Question: I have a problem with Extjs grid component. If you look at the attached screen shot, you will see two lines JSON data which is right.
But, as you can see the attached screen shot, ExtJS grid component shows only one line which is weird problem. I tried everything no success :(

Here is the ExtJS code :
'''
var customersStore = new Ext.data.JsonStore({
root: 'customers',
baseParams: { action: 'customers'},
proxy: new Ext.data.HttpProxy({
url: '../invoice/grid-master-details.php',
method: 'POST'
}),
fields: ['MetroNo', 'SpecVatNo', 'HomeStoreNo', 'CustShortName', 'StoreName', 'months',
{ name: 'invtotal', type: 'float' },
{ name: 'invcount', type: 'int' }],
idProperty: 'MetroNo'
});
'''
'''
Ext.onReady(function() {
Ext.state.Manager.setProvider(new Ext.state.CookieProvider());
function change(val) {
if (val > 0) {
return '<span style="color:green;">' + val + '</span>';
} else if (val < 0) {
return '<span style="color:red;">' + val + '</span>';
}
return val;
}
var customersGrid = new Ext.grid.GridPanel({
title: 'Customer Informations',
plugins: new Ext.ux.GridTotals(),
renderTo: 'customers-div',
store: customersStore,
sm: new Ext.grid.RowSelectionModel({ singleSelect: true }),
columns: [
{ id: 'vat-no',
header: "Tax Number",
width: 50,
dataIndex: 'SpecVatNo',
sortable: false,
hidden: true
},
{ id: 'store-name',
header: 'Store Name',
width: 70,
dataIndex: 'StoreName',
sortable: true
},
{ id: 'cust-name',
header: 'Customer Title',
width: 130,
dataIndex: 'CustShortName',
sortable: true,
totalsText: 'TOTAL'
},
{ id: 'invoice-count',
header: "Invoice Address",
width: 40,
dataIndex: 'invcount',
align: 'right',
sortable: false,
summaryType: 'sum'
},
{ id: 'invoice-total',
header: "Invoice Total",
width: 60,
dataIndex: 'invtotal',
align: 'right',
sortable: false,
renderer: Ext.util.Format.CurrencyFactory(true, 2, ",", ".", "TL", true),
summaryType : 'sum',
roundToPlaces: 3
},
{
id: 'selected-date',
header: "Period",
width: 20,
dataIndex: 'months',
sortable: false,
hidden: true
}
],
autoExpandColumn: 'cust-name',
width: 700,
height: 240,
loadMask: {msg:'Loading customer infos ...'},
stripeRows: true,
columnLines:true,
stateful: true,
stateId: 'customerGrid',
viewConfig: {
forceFit: true
},
tbar: new Ext.Toolbar({
items: [{ xtype: 'tbtext', text: 'Period' },
{ xtype: 'tbspacer', width: 10},
{ xtype: 'combo',
store: datesStore,
id: 'monthid',
displayField: 'months',
valueField: 'dateid',
editable: false,
mode: 'remote',
forceSelection: true,
triggerAction: 'all',
emptyText: 'Select Period...',
selectOnFocus: true
},
{ xtype: 'tbspacer', width: 15},
{ xtype: 'tbseparator'},
{ xtype: 'tbspacer', width: 10},
{ xtype: 'tbtext', text: 'Tax Number'},
{ xtype: 'tbspacer', width: 10},
{ xtype: 'textfield', id: 'vatnoid'},
{ xtype: 'tbspacer', width: 10},
{ xtype: 'button',
text: ' Show ',
iconCls: 'quicksearch',
handler: function() {
var mid = Ext.getCmp('monthid').getValue();
var vid = Ext.getCmp('vatnoid').getValue();
customersStore.load({
params: {'months': mid, 'vatno': vid}
});
}
}
]
})
});
'''
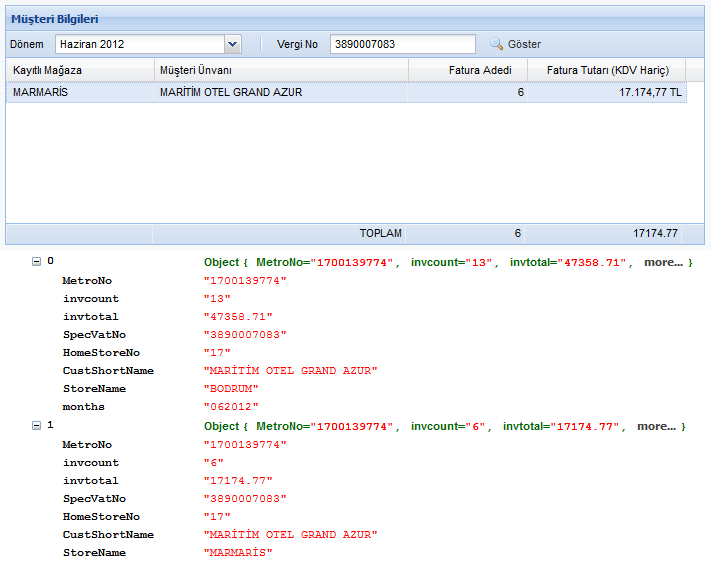
Answer: The 'idProperty' on underlying 'Model' class is specified as 'MetroNo', which is not unique for each record returned in the JSON response.
Change 'idProperty' to a field that is unique for each record.